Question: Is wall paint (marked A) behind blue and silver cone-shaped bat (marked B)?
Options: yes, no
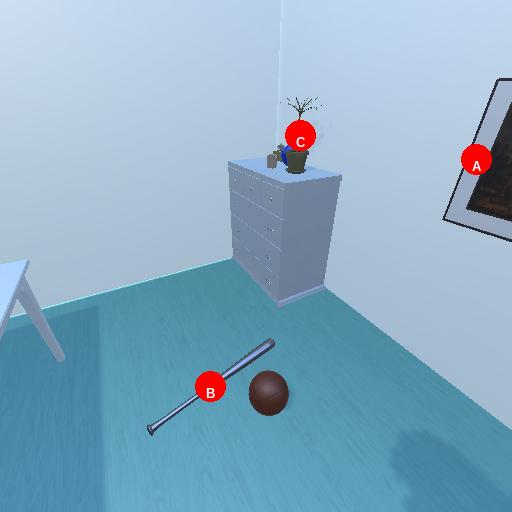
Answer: yes